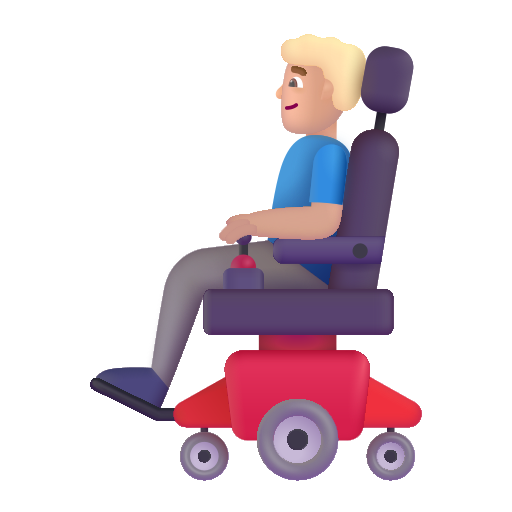
man in motorized wheelchair color  light